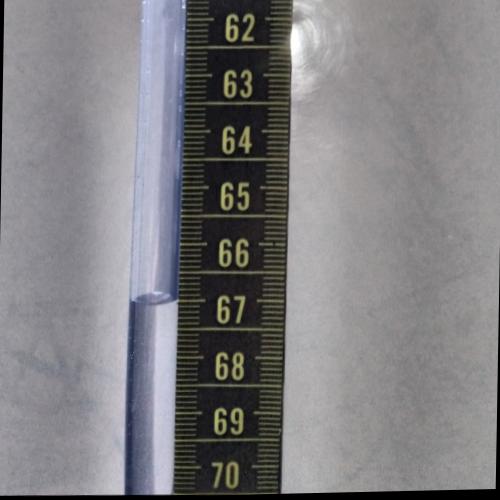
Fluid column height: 67.0 cm